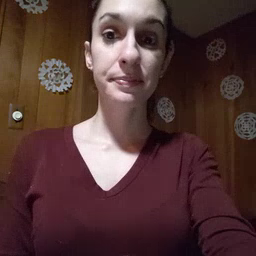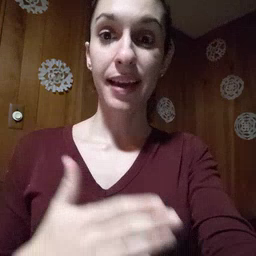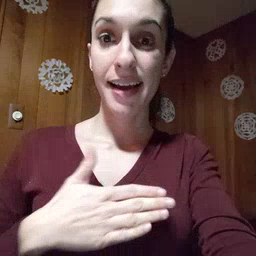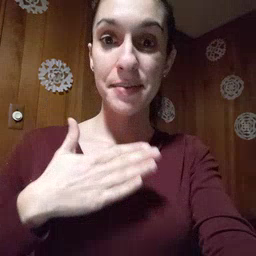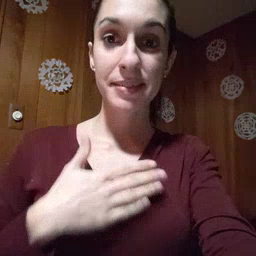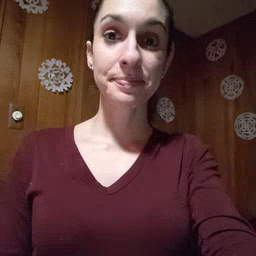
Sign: happy